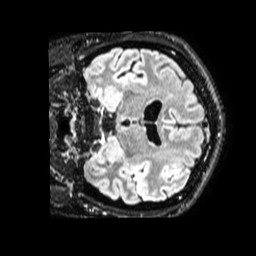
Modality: FLAIR
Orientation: coronal
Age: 20
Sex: male
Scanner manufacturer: philips
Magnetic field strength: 1.5 T
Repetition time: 4.8 s
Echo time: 0.3364 s